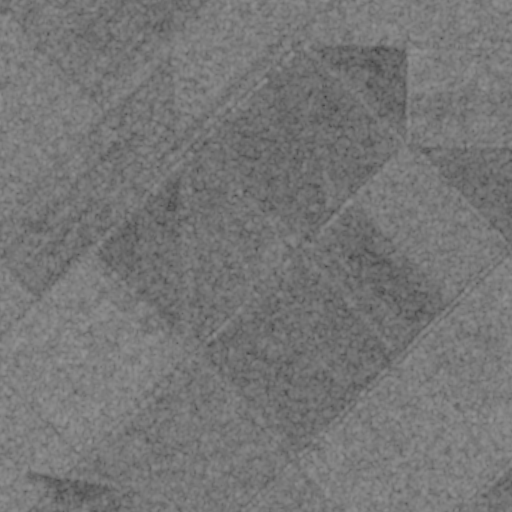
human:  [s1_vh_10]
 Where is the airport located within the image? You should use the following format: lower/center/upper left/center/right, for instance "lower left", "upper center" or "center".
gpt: The airport is located in the lower left of the image.
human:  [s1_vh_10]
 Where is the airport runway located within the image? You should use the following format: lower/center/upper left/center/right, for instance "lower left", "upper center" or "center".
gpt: The airport runway is located in the lower left of the image.
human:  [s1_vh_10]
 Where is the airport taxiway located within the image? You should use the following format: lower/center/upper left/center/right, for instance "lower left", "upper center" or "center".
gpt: The airport taxiway is located in the lower left of the image.
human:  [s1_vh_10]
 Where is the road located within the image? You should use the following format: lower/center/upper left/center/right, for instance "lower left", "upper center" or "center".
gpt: There is no road in the image.

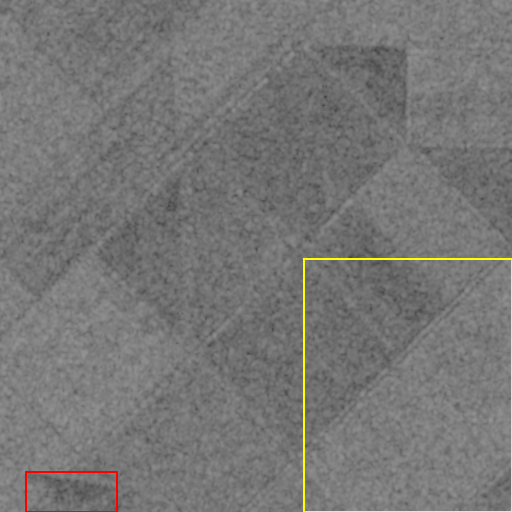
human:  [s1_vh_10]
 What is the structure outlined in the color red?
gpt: The structure outlined in red is an airport.
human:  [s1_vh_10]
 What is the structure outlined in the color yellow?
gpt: The structure outlined in yellow is a crop field.
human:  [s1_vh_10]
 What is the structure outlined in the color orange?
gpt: There is no orange outline.